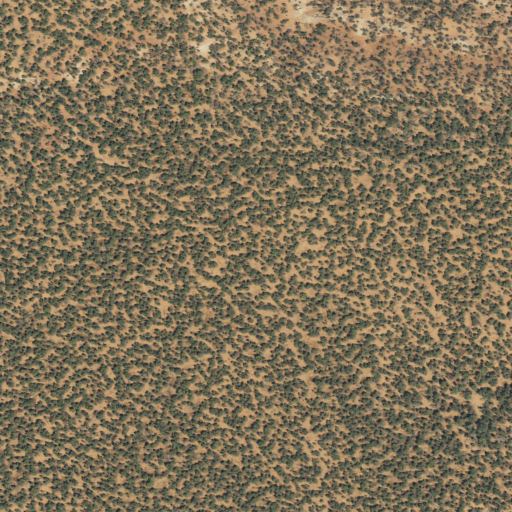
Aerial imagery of plain(s) in Utah named Grand Gulch Plateau containing evergreen forest and shrub